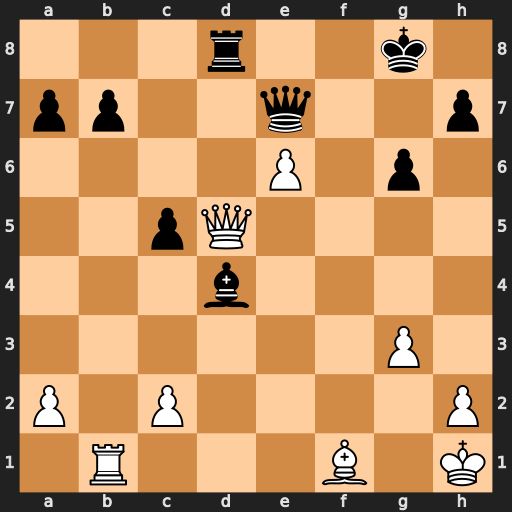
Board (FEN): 3r2k1/pp2q2p/4P1p1/2pQ4/3b4/6P1/P1P4P/1R3B1K
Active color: w
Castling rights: -
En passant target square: -
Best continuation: Rxb7 Rxd5 Rxe7